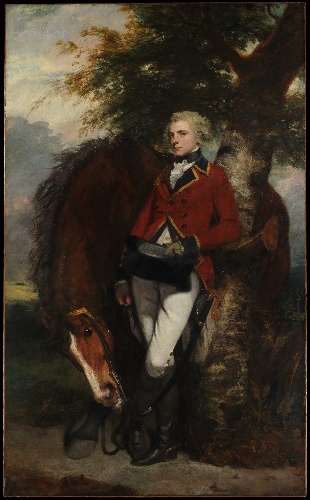
Title: Captain George K. H. Coussmaker (1759–1801)
Artist: Sir Joshua Reynolds
Artist bio: British, Plympton 1723–1792 London
Date: 1782
Object type: Painting
Classification: Paintings
Medium: Oil on canvas
Dimensions: 93 3/4 x 57 1/4 in. (238.1 x 145.4 cm)
Department: European Paintings
Credit line: Bequest of William K. Vanderbilt, 1920
Accession year: 1920
Repository: Metropolitan Museum of Art, New York, NY
Tags: Men|Portraits|Horses